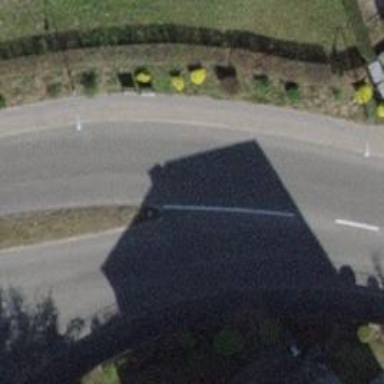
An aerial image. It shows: Tertiary road with asphalt surface. There is separate sidewalk along the road.